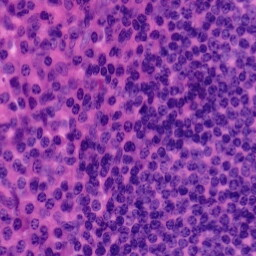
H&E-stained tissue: Tonsil